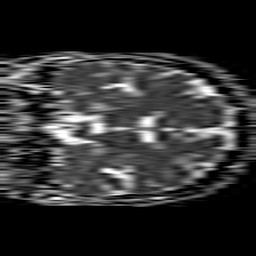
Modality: ADC
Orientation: coronal
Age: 72
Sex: female
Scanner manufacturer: philips
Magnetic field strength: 1.5 T
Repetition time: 4.6 s
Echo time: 0.08631 s